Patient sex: F
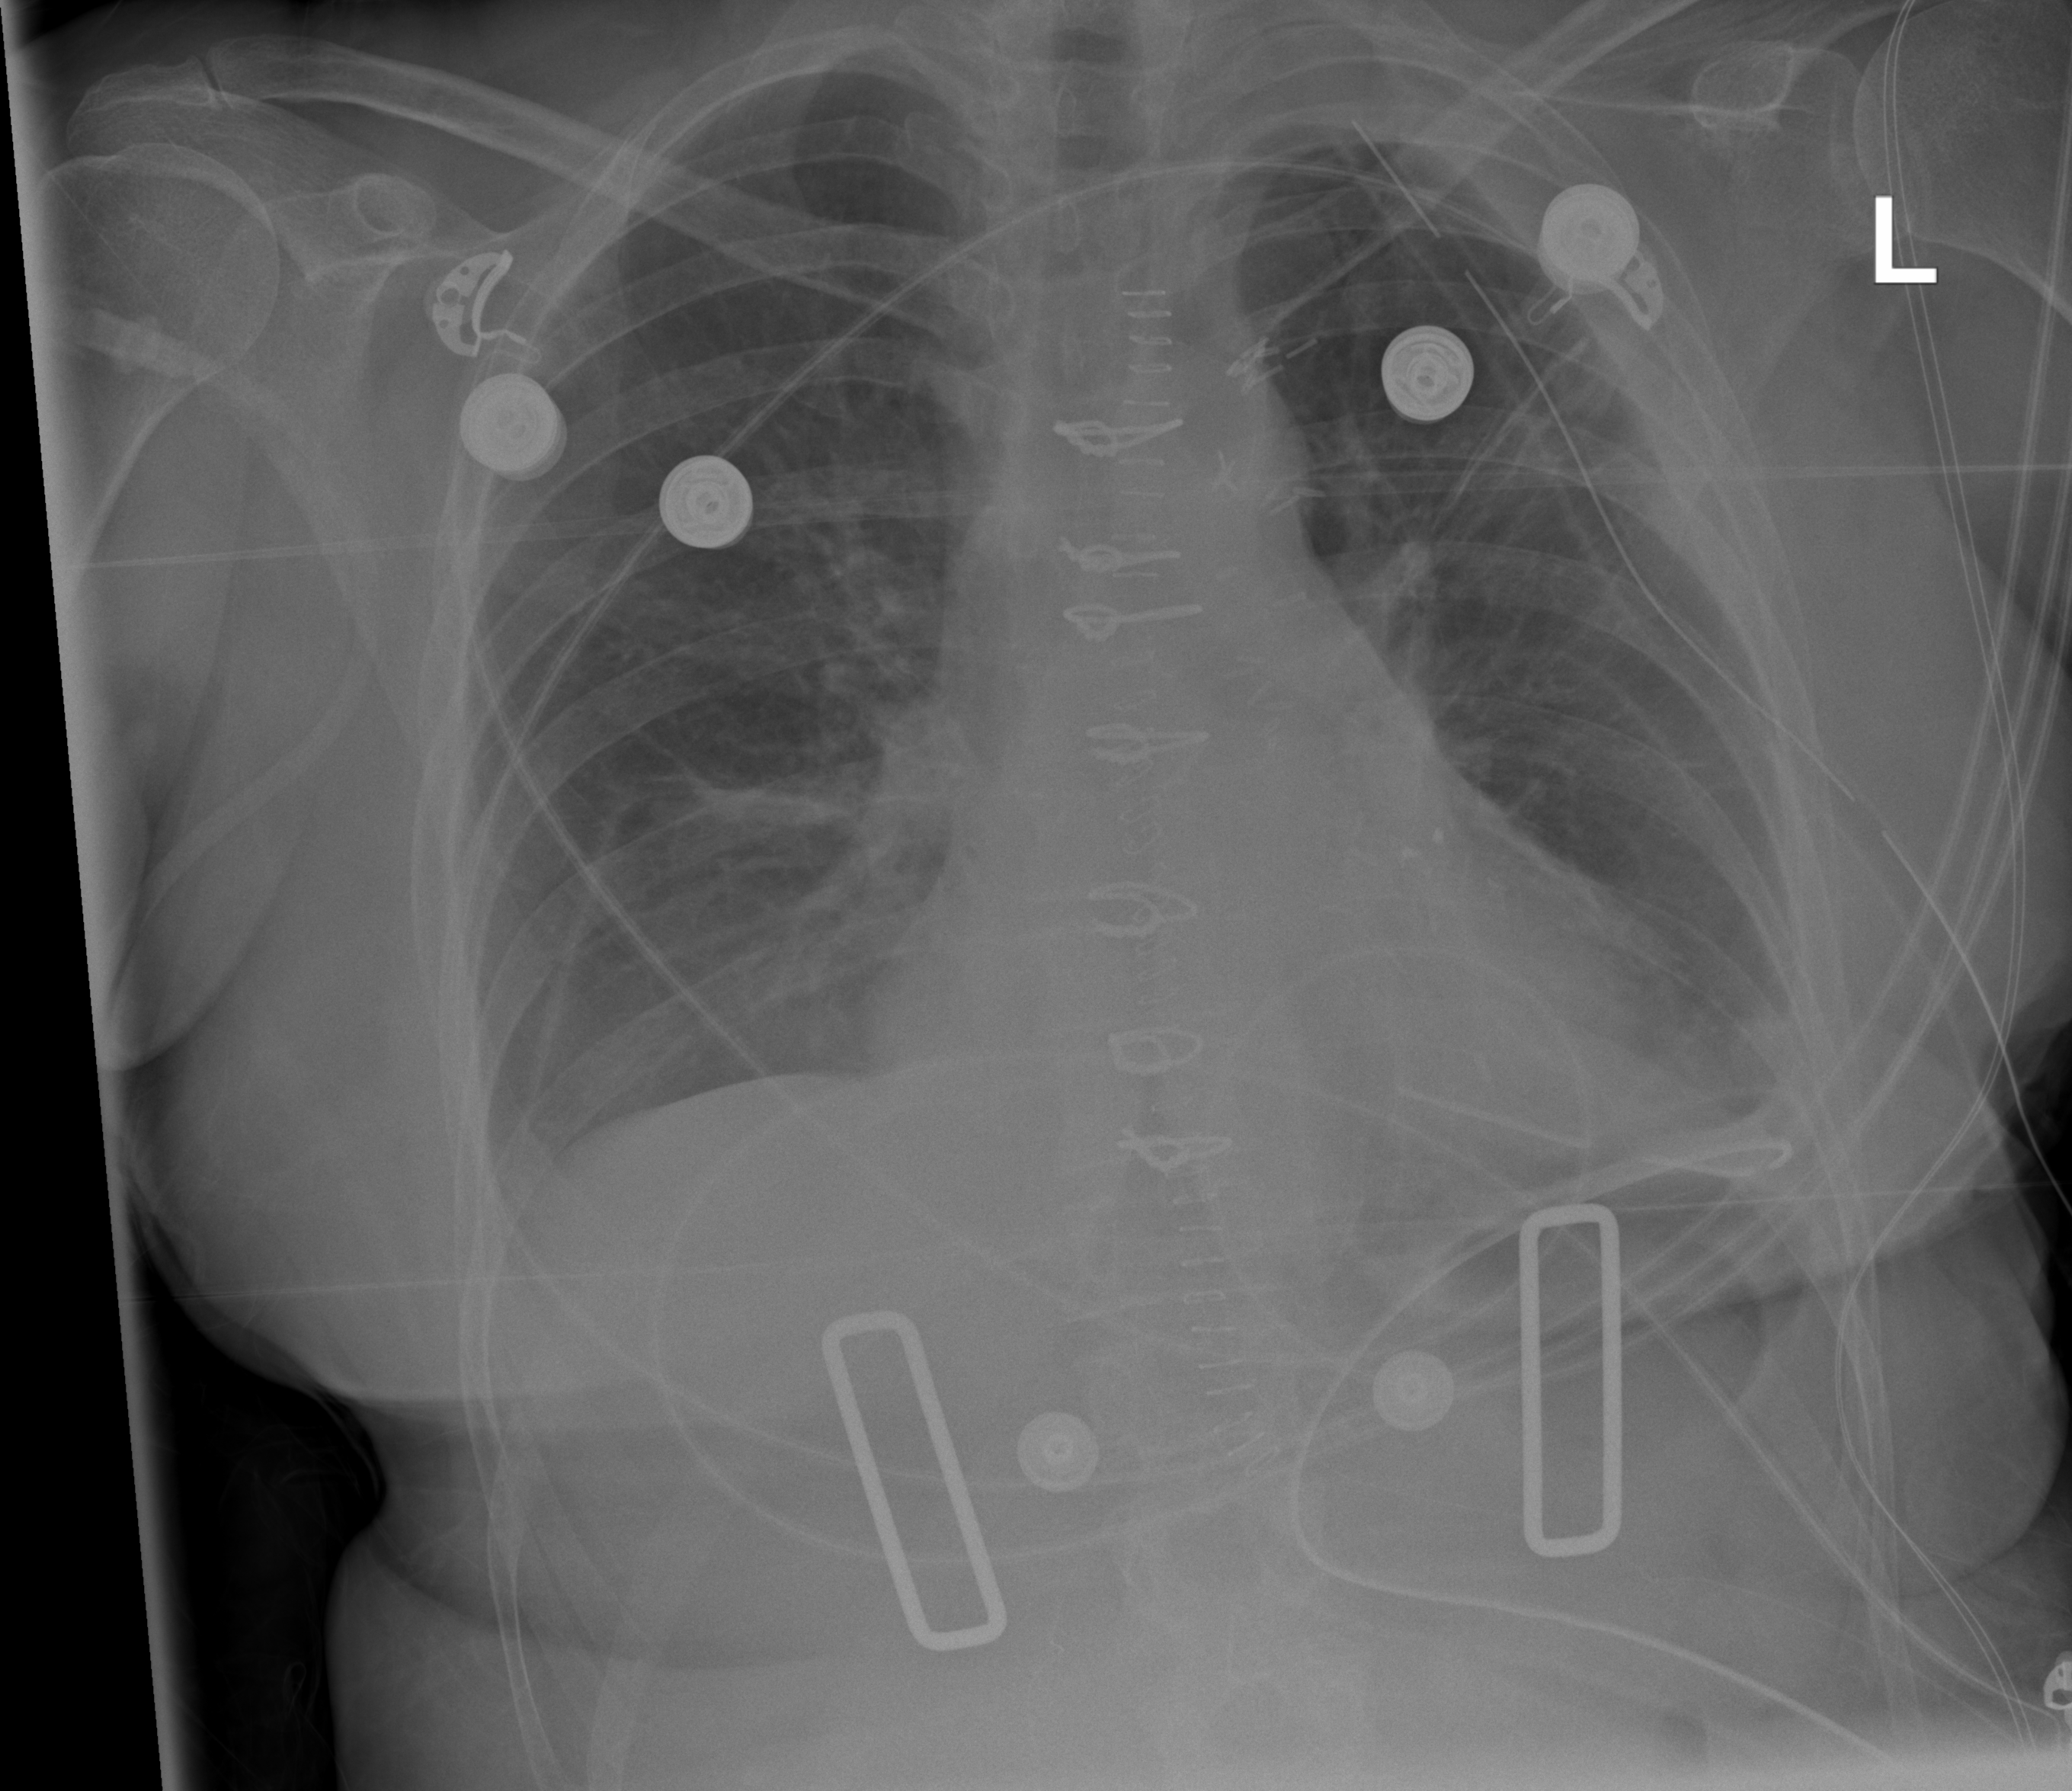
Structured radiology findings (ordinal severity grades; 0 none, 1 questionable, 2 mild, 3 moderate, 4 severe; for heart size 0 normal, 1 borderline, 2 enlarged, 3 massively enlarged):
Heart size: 1
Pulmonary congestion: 0
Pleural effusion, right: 2
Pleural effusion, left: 2
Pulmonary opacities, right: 1
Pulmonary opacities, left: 0
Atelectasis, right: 2
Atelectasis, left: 2